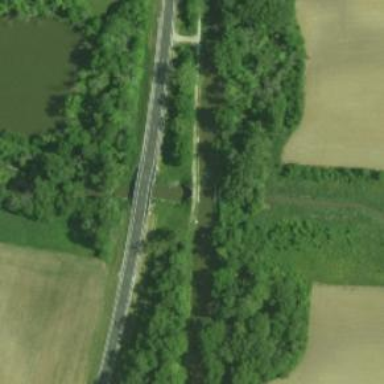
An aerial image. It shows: Aqueduct bridge over canal.